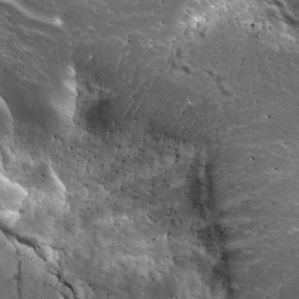
Label: non_frost